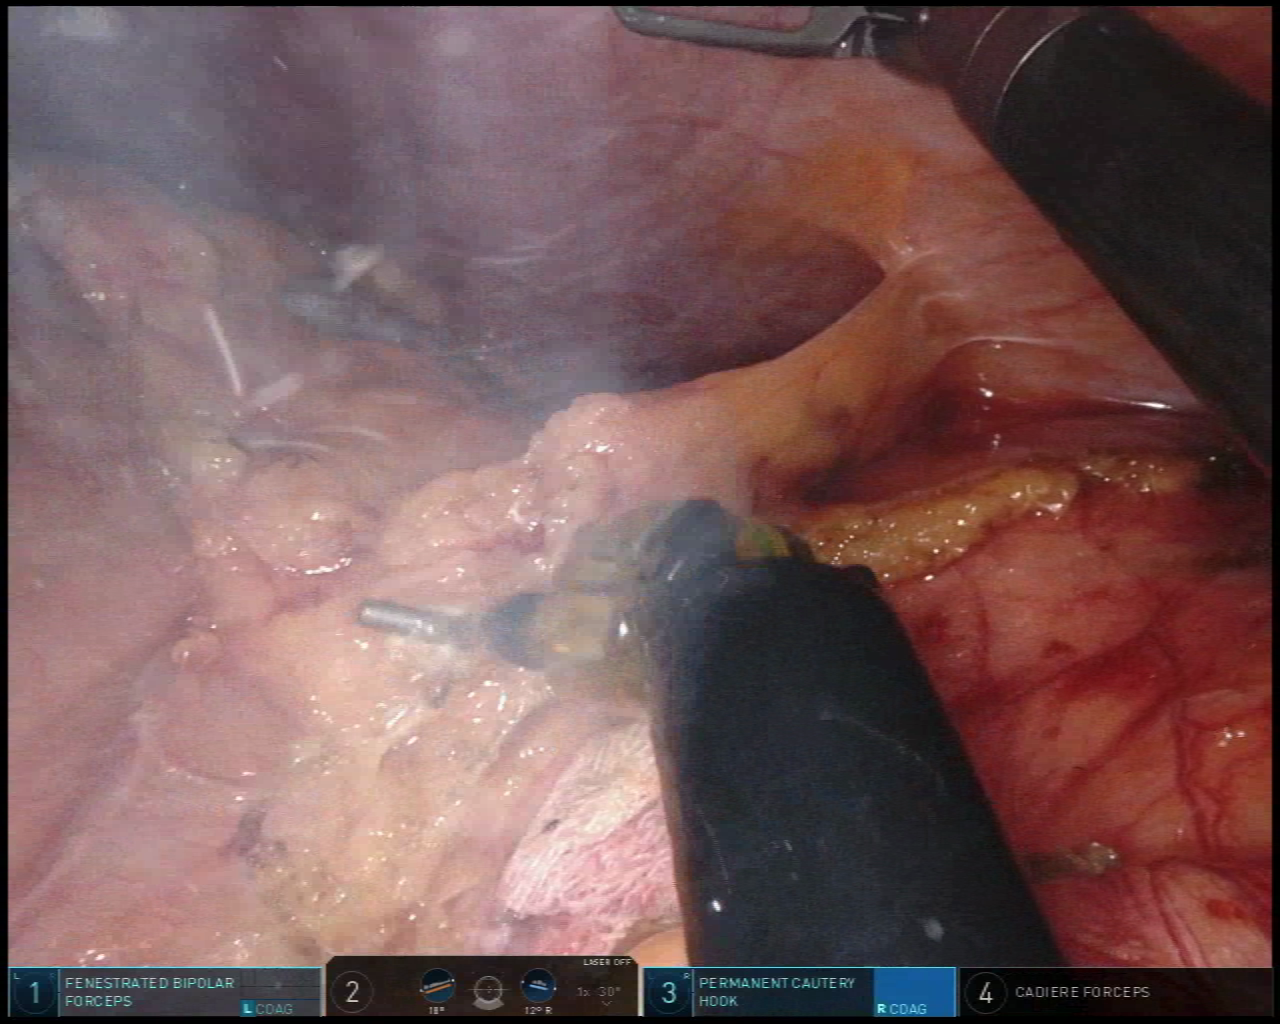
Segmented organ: spleen
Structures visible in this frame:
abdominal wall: yes
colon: yes
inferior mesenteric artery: no
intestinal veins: no
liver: no
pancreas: no
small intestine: no
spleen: yes
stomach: no
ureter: no
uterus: no
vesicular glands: no